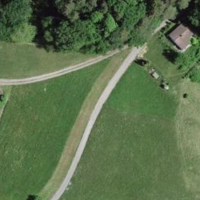
EUNIS habitat code: 52
Species observed at this site:
Lipandra polysperma
Lamium purpureum
Ophiogomphus cecilia
Lamium maculatum